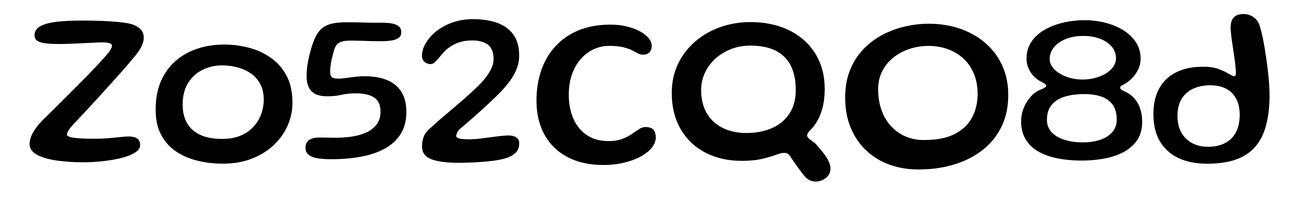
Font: Gluten_Regular